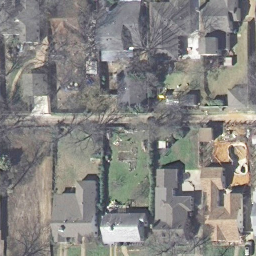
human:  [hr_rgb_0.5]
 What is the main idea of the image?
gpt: medium residential